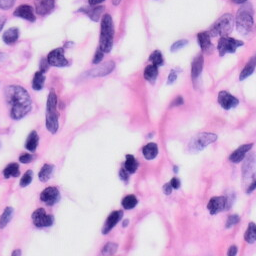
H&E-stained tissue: Skin